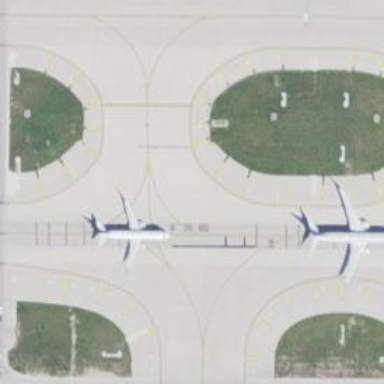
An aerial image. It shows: View of taxiway at the airport.